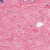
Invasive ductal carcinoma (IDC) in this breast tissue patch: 1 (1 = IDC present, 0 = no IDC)